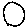
Label: circle